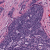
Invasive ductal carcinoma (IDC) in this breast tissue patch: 0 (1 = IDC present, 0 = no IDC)